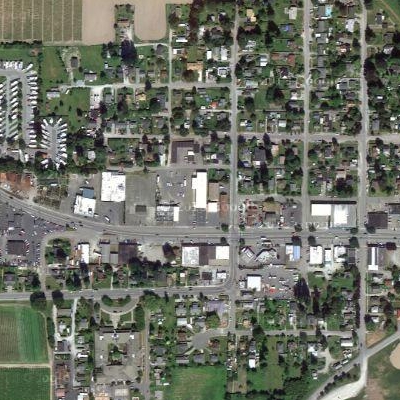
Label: fResident